Question: I have <URL> like this with only a small tweak for backwards compatibility. In my routes I have:
'''
scope '(api(/:version))', :module => :api, :version => /v\d+?/ do
...
scope '(categories/:category_id)', :category_id => /\d+/ do
...
resources :sounds
...
end
end
'''
with the successful goal already reached of having the following URL's reach the same place
'''
/api/v1/categories/1/sounds/2
/api/categories/1/sounds/2
/categories/1/sounds/2
/sounds/2
'''
My directory structure is like this:

The problem I am seeing is in my link generations in my views. For example, on the sound show page I have a 'button_to' to delete the sound
'''
<%= button_to 'Delete', @sound, :confirm => 'Are you sure?', :method => :delete %>
'''
Which generates the following url in the form 'action':
'''
"/api/sounds/1371?version=1371"
'''
And furthermore, the 'delete' method is not working, instead it is being sent as a 'POST'
The interesting parts of 'rake routes' are:
'''
sounds GET (/api(/:version))(/categories/:category_id)/sounds(.:format) {:controller=>"api/sounds", :version=>/v\d+?/, :action=>"index", :category_id=>/\d+/}
POST (/api(/:version))(/categories/:category_id)/sounds(.:format) {:controller=>"api/sounds", :version=>/v\d+?/, :action=>"create", :category_id=>/\d+/}
new_sound GET (/api(/:version))(/categories/:category_id)/sounds/new(.:format) {:controller=>"api/sounds", :version=>/v\d+?/, :action=>"new", :category_id=>/\d+/}
edit_sound GET (/api(/:version))(/categories/:category_id)/sounds/:id/edit(.:format) {:controller=>"api/sounds", :version=>/v\d+?/, :action=>"edit", :category_id=>/\d+/}
sound GET (/api(/:version))(/categories/:category_id)/sounds/:id(.:format) {:controller=>"api/sounds", :version=>/v\d+?/, :action=>"show", :category_id=>/\d+/}
PUT (/api(/:version))(/categories/:category_id)/sounds/:id(.:format) {:controller=>"api/sounds", :version=>/v\d+?/, :action=>"update", :category_id=>/\d+/}
DELETE (/api(/:version))(/categories/:category_id)/sounds/:id(.:format) {:controller=>"api/sounds", :version=>/v\d+?/, :action=>"destroy", :category_id=>/\d+/}
'''
and the server logs show:
'''
Started POST "/api/sounds/1371?version=1371" for 127.0.0.1 at Fri May 06 23:28:27 -<PHONE>
Processing by Api::SoundsController#show as HTML
Parameters: {"authenticity_token"=>"W+QlCKjONG5i/buIgLqsrm3IHi5gdQVzFGYGREpmWYs=", "id"=>"1371", "version"=>371}
'''
I am using JQuery as my UJS and have the most recent version of rails.js for JQuery:
'''
<script src="https://ajax.googleapis.com/ajax/libs/jquery/1.4.4/jquery.min.js" type="text/javascript"></script> <!-- must be >= 1.4.4 for the rails 3 link js to work-->
<script src="/javascripts/jquery-ujs/src/rails.js?<PHONE>" type="text/javascript"></script>
'''
I know this is 'tl;dr' but my question is: "" I have tried just about every combination I can think of but can never get them to end up in the right place.
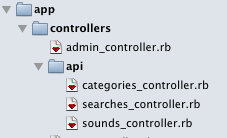
Answer: Turns out the solution was an easy one. I had two mistakes here that caused the wrong route to generate and the url to append params.
1. above the resources :sounds route, I mistakenly had this line: match '/sounds/:id(/:format)' => 'sounds#show'
I have this line so that sounds/123/xml can be page cached. This caused all the routing to show and I realized the mistake was that I had the :format in parens, and the match should be a get. Now it reads: get '/sounds/:id/:format' => 'sounds#show'
2. Next, in the button_to link, I was placing the @sound object as my second param. Rails was trying to be intelligent an extrapolate the right url from this, but was failing with the optional api :version param. Changing it to sound_path(:id => @sound.id)
worked like a charm.